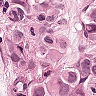
Metastatic tissue present: yes